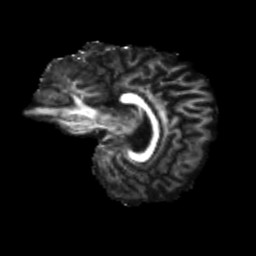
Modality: FA
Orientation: sagittal
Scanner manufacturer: siemens
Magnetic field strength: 3 T
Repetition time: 4 s
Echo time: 0.0594 s